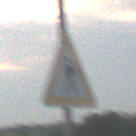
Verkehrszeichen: FussgaengerRechts
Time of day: SunriseSunset
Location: Outdoor (Nature)
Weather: PartlyCloudy
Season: NotSpecified
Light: Natural